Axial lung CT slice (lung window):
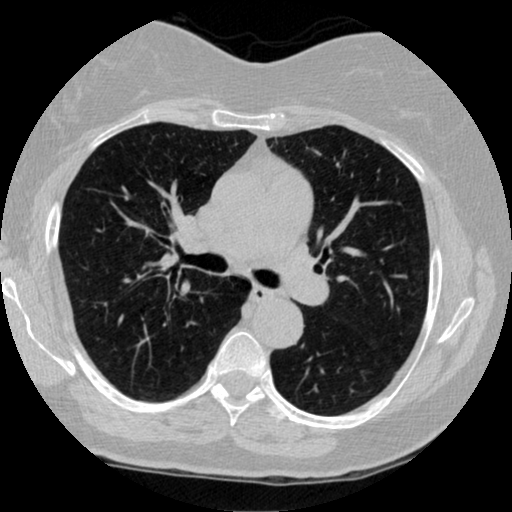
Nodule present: no